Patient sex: M
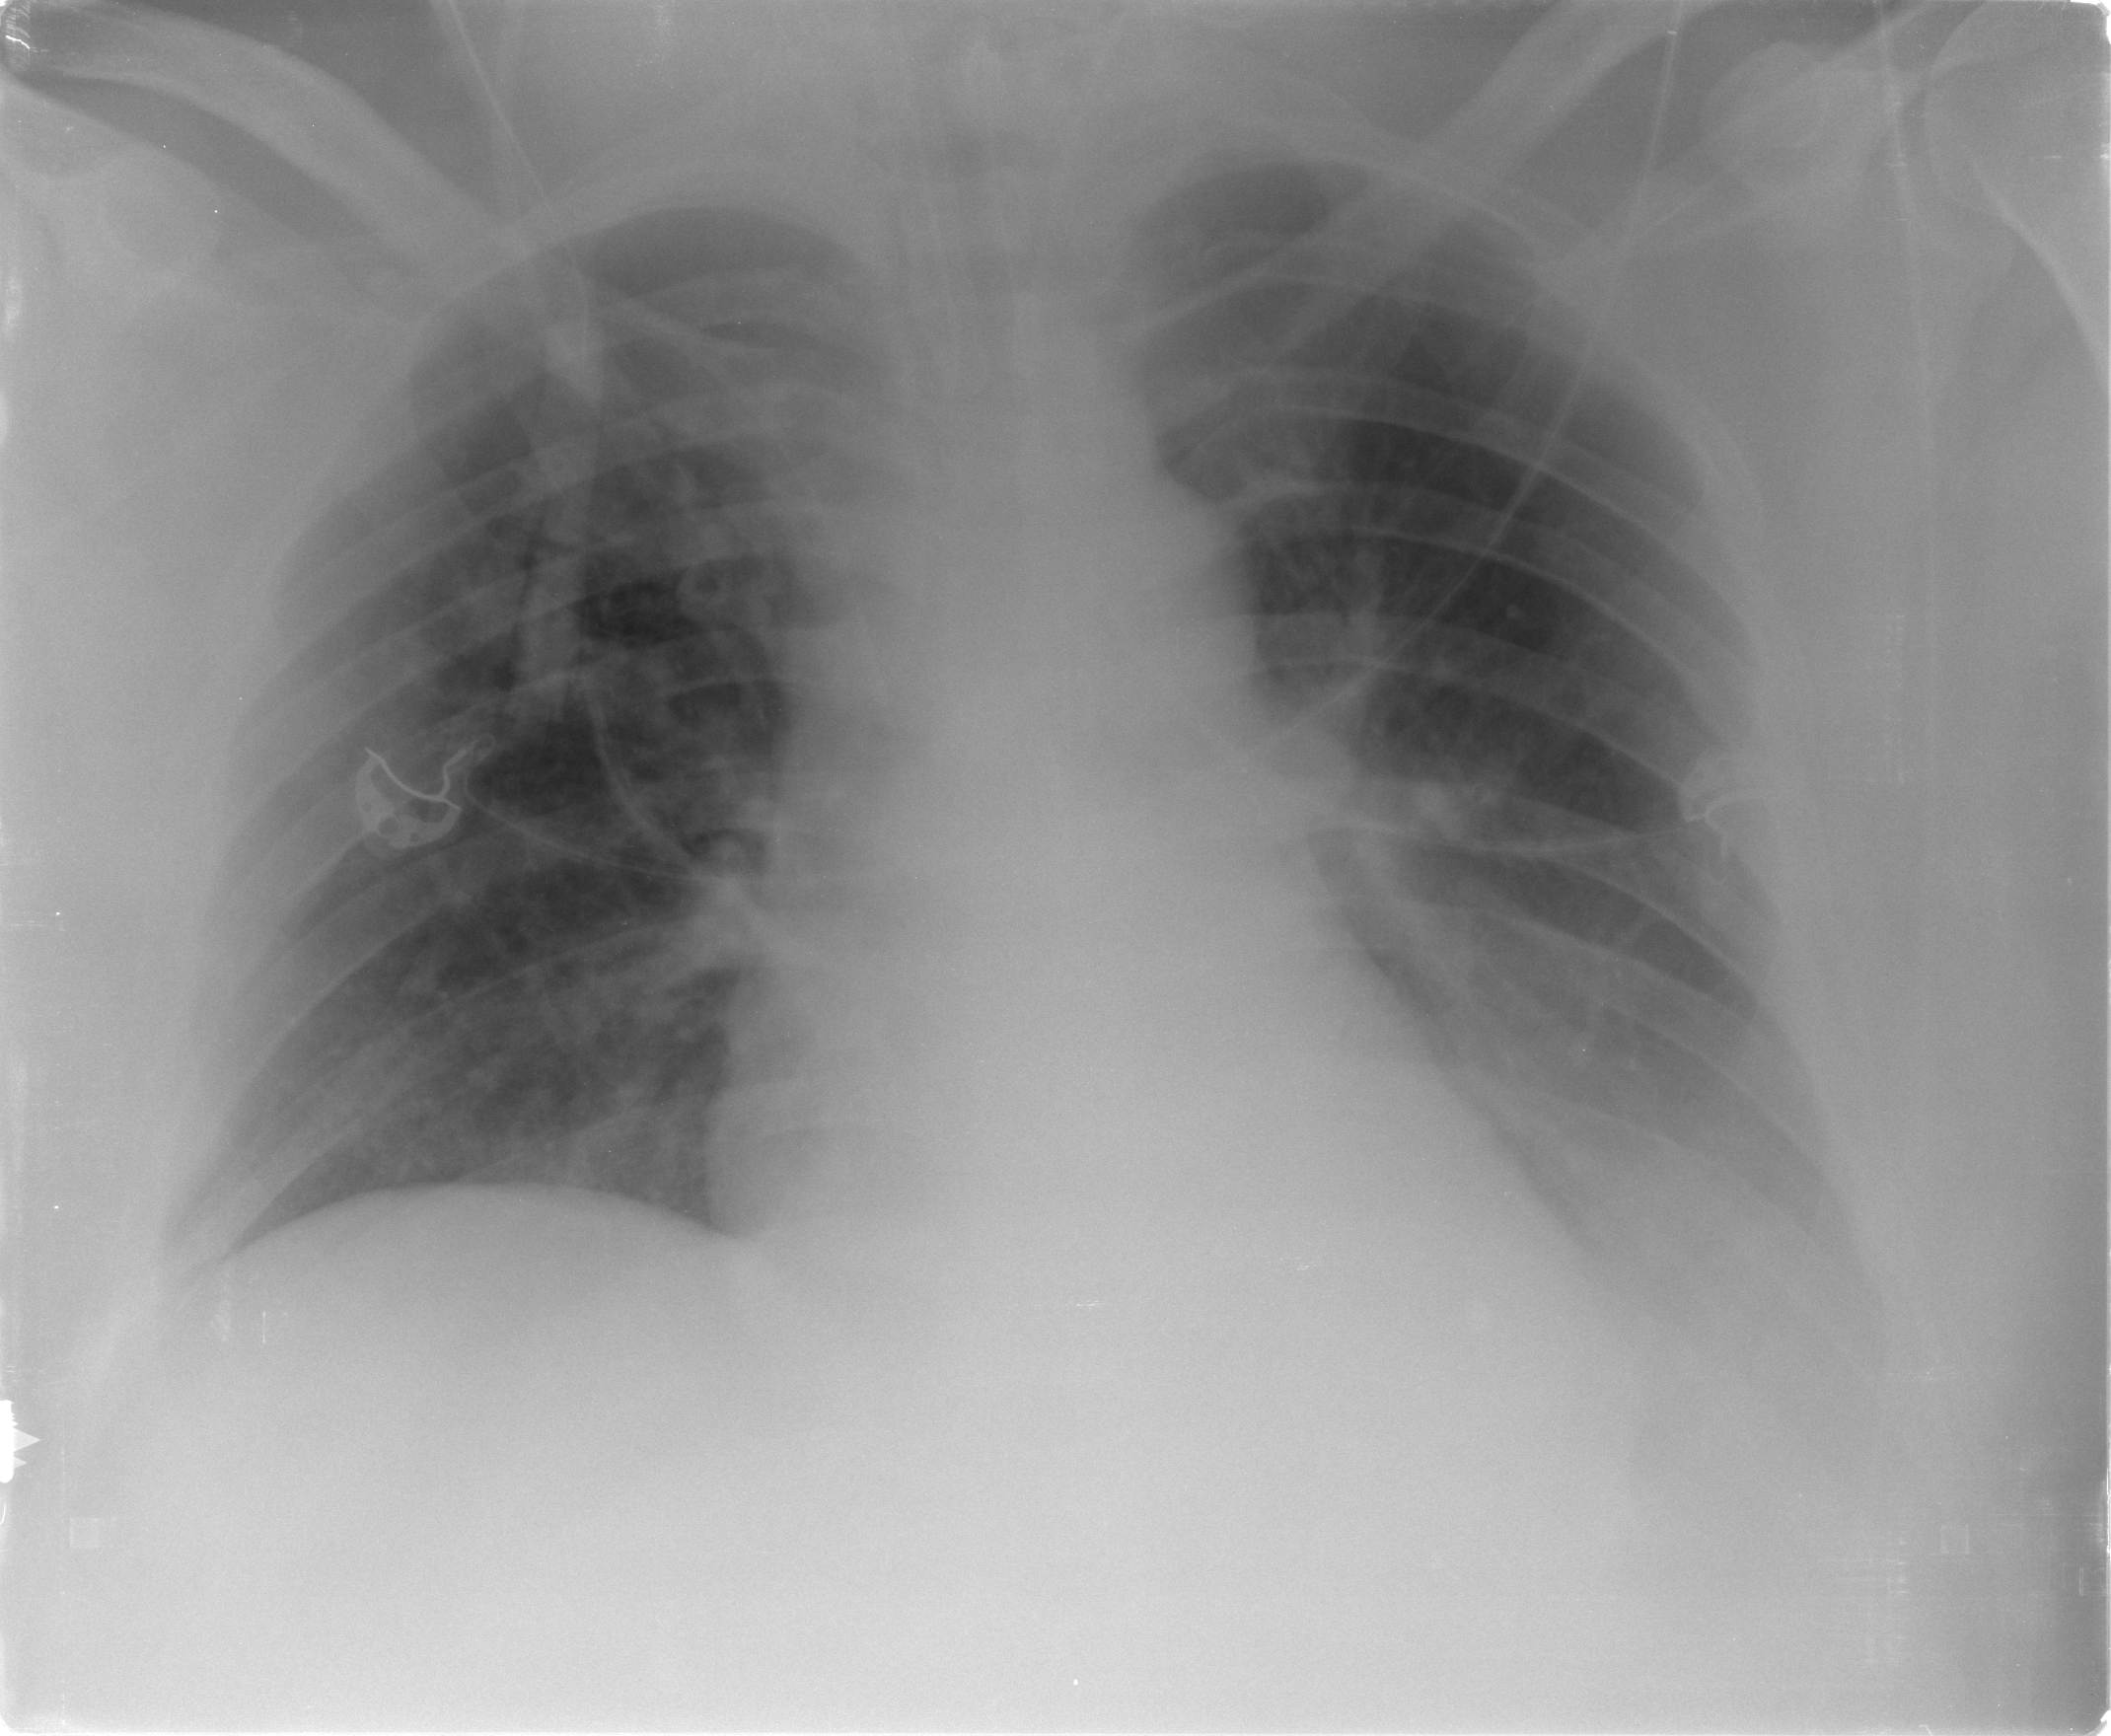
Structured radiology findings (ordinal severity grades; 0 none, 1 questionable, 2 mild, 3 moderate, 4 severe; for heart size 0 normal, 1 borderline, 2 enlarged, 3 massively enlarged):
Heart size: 0
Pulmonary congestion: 0
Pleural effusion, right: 0
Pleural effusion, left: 2
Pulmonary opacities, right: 0
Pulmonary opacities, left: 0
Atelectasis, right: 0
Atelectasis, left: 2